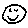
Label: smiley face